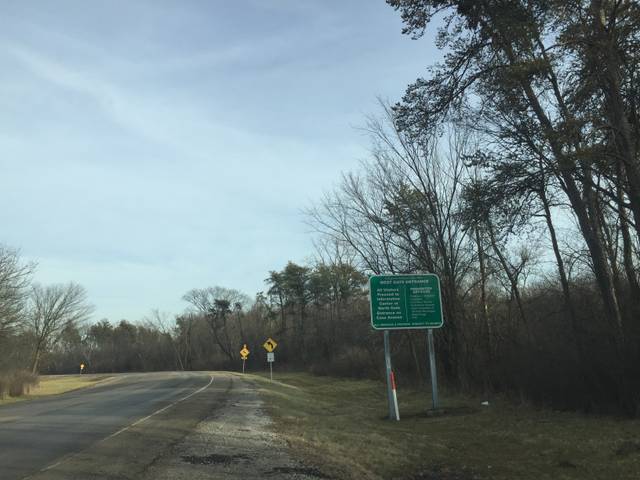
Region: United States
Coordinates: 41.711, -88.006